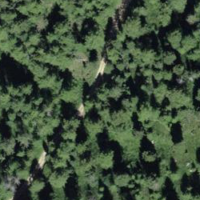
EUNIS habitat code: 43
Species observed at this site:
Parnassia palustris
Garrulus glandarius